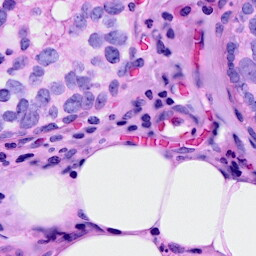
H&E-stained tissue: Breast